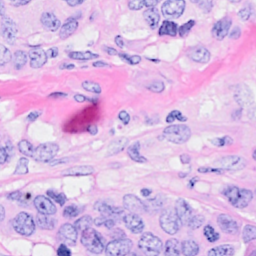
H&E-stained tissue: Breast